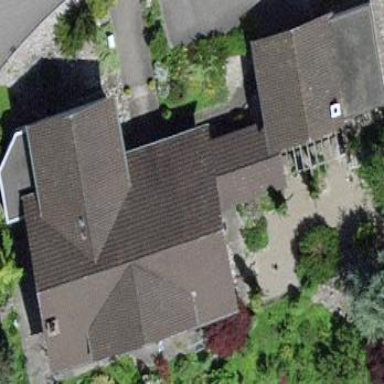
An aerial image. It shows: Detached building.